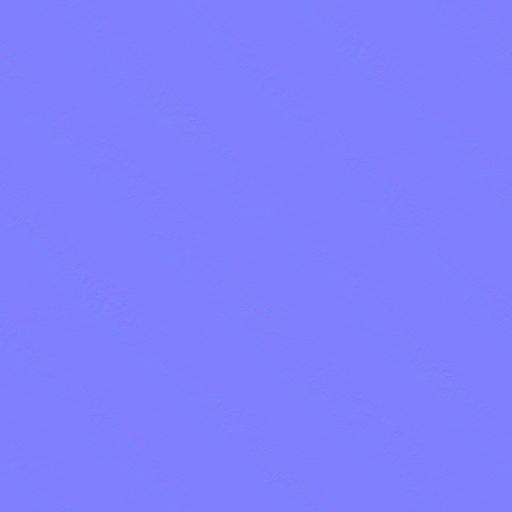
brown candy cane christmas coating orange sugar white yellow